Here is the time-frequency representation (spectrogram) of a rolling-element bearing's vibration measurement. Determine the bearing's health state. Answer with exactly one of: normal, inner_race, outer_race, ball.
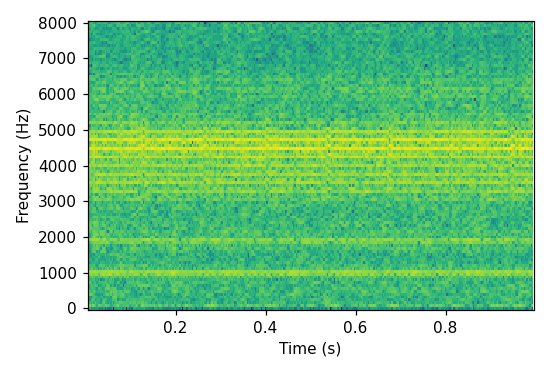
Answer: outer_race